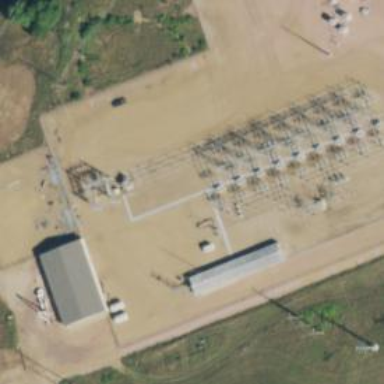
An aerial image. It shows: Switch used for power control.